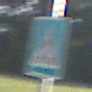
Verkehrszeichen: FussgaengerueberwegRechts
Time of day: MorningAfternoon
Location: Outdoor (Nature)
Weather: PartlyCloudy
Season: NotSpecified
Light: Natural